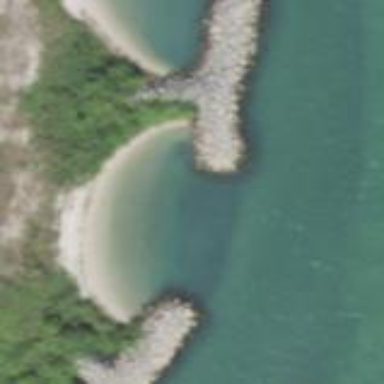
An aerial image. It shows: Breakwater structure.